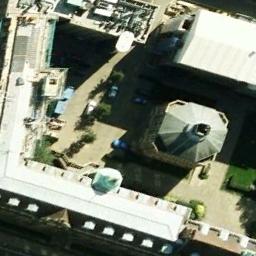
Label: church